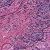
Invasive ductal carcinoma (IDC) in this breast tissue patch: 1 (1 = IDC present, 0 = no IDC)